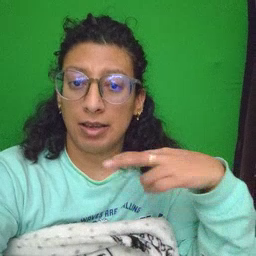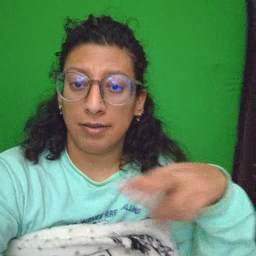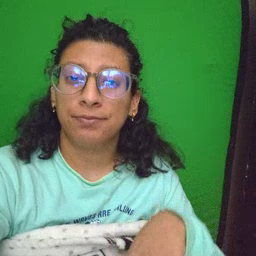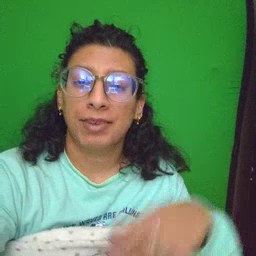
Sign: dance